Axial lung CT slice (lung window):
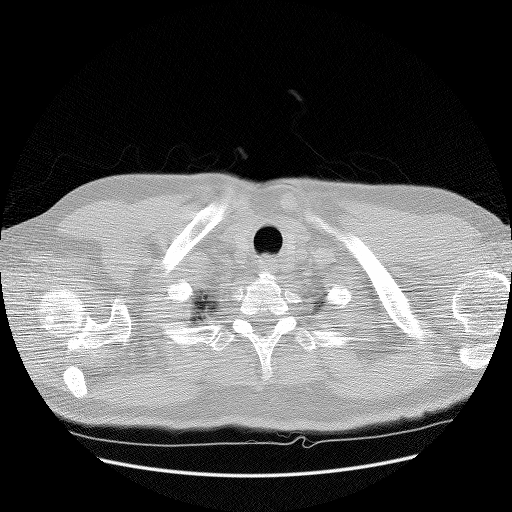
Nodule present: no